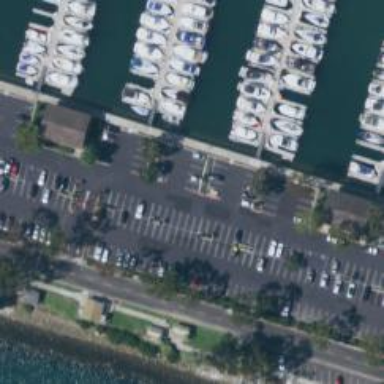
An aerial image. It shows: Pier with mooring facilities.